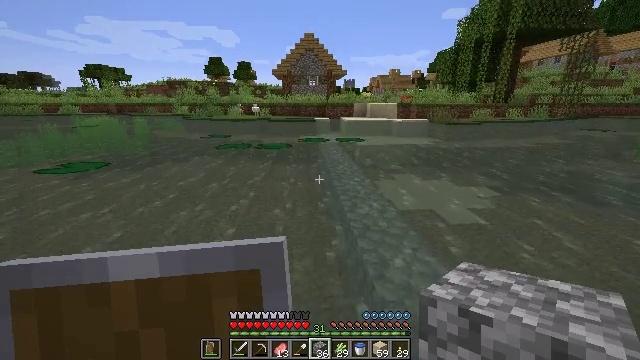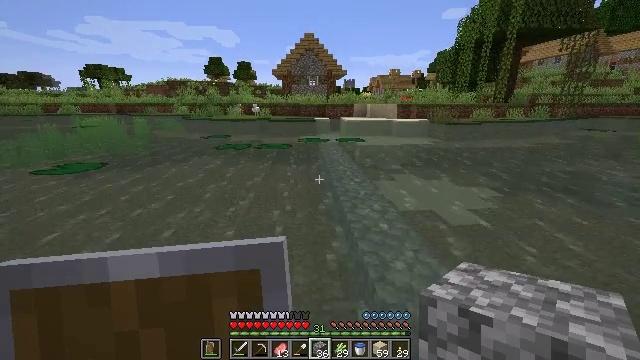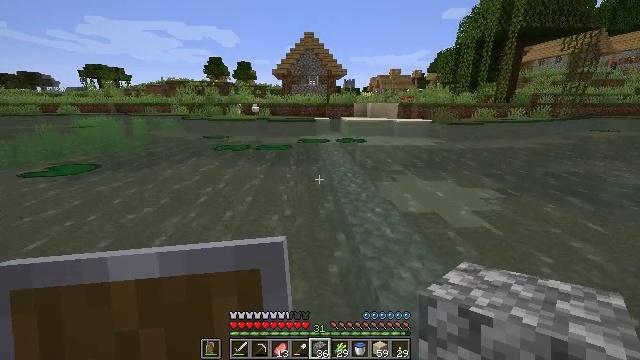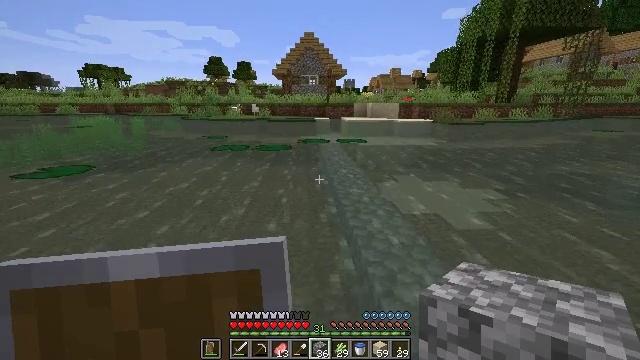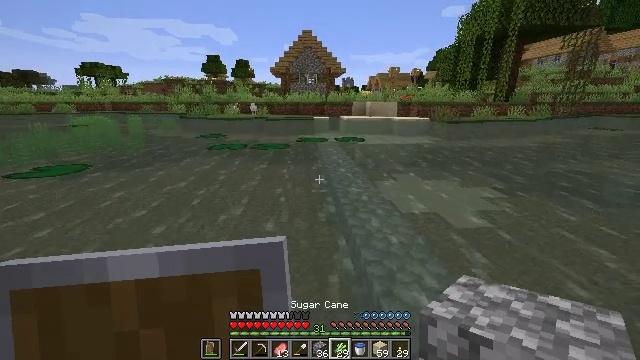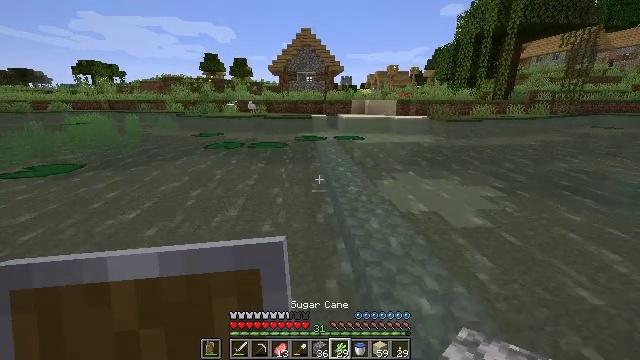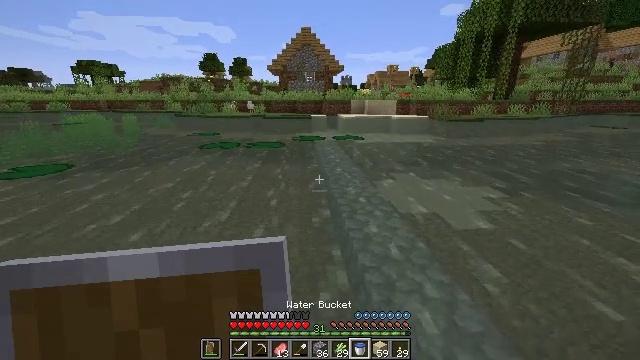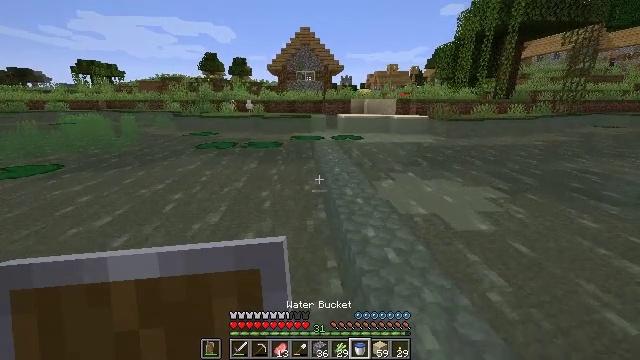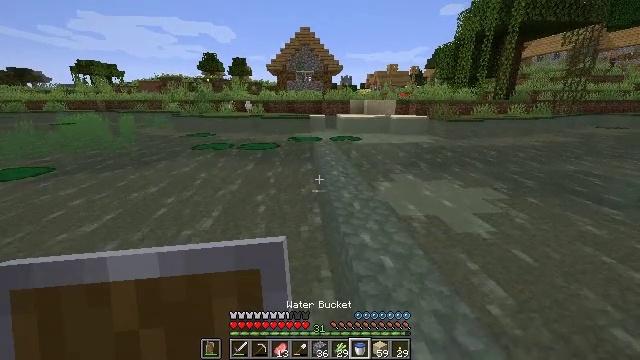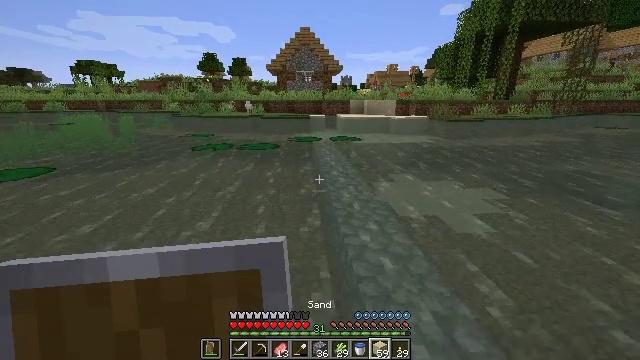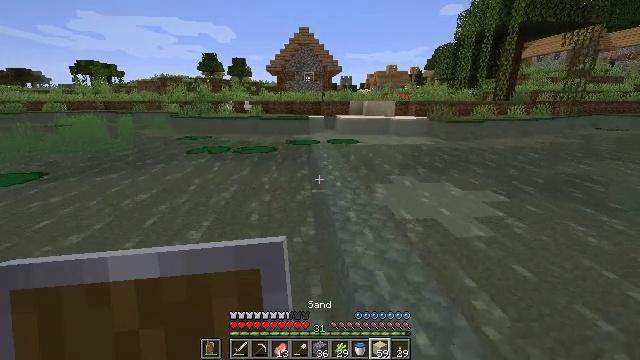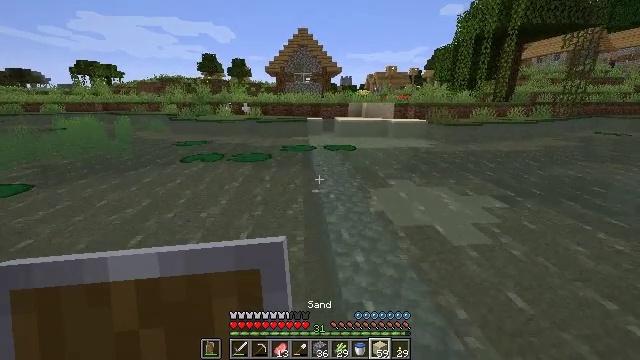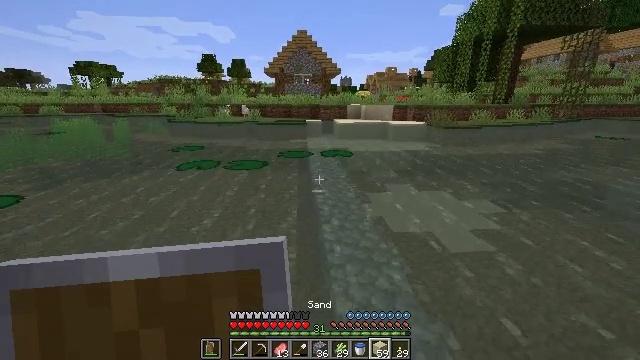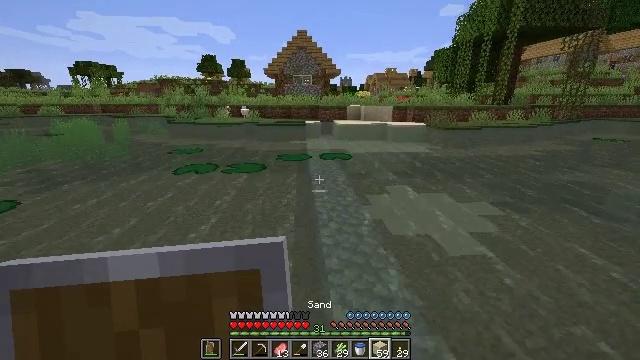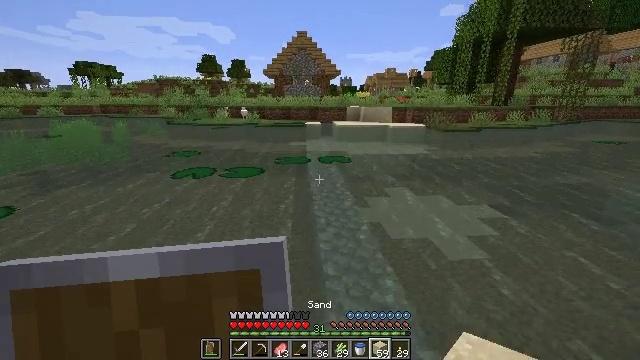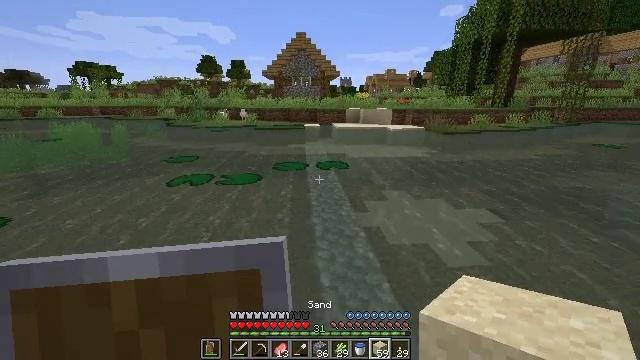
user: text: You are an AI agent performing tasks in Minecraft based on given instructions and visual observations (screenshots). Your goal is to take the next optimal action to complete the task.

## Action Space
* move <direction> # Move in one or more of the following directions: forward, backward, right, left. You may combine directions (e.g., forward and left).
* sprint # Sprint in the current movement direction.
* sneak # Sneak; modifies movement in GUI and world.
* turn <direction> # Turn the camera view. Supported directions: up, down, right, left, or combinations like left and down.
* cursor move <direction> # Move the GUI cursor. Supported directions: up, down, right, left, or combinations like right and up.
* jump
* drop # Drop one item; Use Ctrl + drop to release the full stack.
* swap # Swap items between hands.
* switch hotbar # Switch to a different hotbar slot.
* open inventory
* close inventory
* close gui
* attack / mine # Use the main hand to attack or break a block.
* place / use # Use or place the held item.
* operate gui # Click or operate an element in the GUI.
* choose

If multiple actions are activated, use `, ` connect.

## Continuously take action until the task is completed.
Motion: motion action
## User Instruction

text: Harvest the lily pad from the surface of water.
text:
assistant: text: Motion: move forward
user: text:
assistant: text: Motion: move forward
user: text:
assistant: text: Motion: move forward
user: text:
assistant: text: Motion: move forward and move right
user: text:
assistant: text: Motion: move forward and move right
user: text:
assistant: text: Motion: move forward and move right
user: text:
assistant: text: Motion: move forward and move right
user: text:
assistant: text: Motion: move forward and move right, jump
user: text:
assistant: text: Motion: move forward and move right, jump
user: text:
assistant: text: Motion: move forward and move right, jump
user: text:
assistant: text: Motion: move forward and move right, jump
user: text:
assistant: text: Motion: move forward and move right, jump
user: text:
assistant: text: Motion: move forward and move right, jump
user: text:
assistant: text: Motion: move forward, jump
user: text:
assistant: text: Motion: move forward, jump
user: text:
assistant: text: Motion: move forward, jump
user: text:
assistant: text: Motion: move forward
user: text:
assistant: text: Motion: move forward, turn left
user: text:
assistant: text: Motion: move forward
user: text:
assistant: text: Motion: move forward
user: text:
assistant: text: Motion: move forward
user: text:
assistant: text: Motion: move forward
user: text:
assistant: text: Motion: move forward
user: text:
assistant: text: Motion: move forward, turn up
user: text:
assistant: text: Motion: move forward, turn up
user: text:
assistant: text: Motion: move forward
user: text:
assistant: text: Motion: move forward
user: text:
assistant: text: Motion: move forward
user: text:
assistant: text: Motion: move forward
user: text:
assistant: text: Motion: move forward